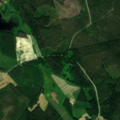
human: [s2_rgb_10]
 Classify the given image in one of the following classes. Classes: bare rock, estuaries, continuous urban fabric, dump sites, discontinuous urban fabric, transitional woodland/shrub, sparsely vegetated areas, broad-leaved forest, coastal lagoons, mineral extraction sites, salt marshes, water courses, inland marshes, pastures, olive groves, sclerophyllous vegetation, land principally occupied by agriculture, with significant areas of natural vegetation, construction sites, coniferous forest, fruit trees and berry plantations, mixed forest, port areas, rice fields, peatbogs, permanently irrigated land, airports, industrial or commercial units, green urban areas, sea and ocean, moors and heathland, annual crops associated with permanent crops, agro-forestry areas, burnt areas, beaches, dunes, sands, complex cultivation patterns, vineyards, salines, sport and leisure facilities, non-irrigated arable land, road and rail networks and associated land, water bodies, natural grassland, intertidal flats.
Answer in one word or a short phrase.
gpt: land principally occupied by agriculture, with significant areas of natural vegetation, coniferous forest, mixed forest, water bodies